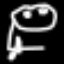
Label: frog